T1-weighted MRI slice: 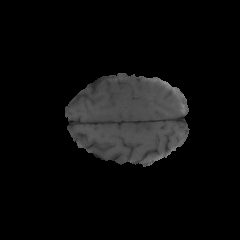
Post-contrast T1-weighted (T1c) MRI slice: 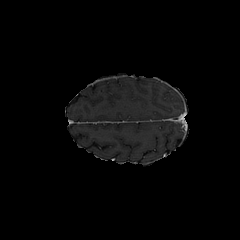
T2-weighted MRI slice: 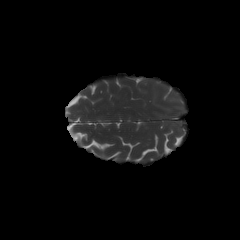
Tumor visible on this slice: no